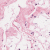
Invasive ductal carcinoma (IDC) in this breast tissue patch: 0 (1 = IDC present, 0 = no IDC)